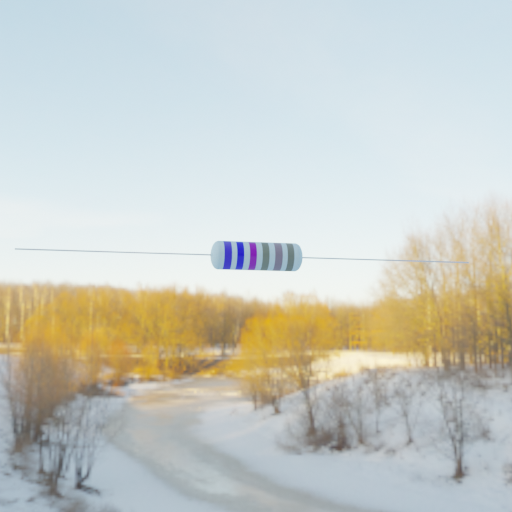
Resistor colour bands (in order): blue, blue, violet, gray, gray, gray